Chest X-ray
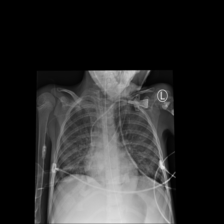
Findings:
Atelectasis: positive
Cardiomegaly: negative
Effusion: negative
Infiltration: positive
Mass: negative
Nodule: negative
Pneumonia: negative
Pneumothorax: negative
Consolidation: negative
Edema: negative
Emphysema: negative
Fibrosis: negative
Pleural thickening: negative
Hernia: negative